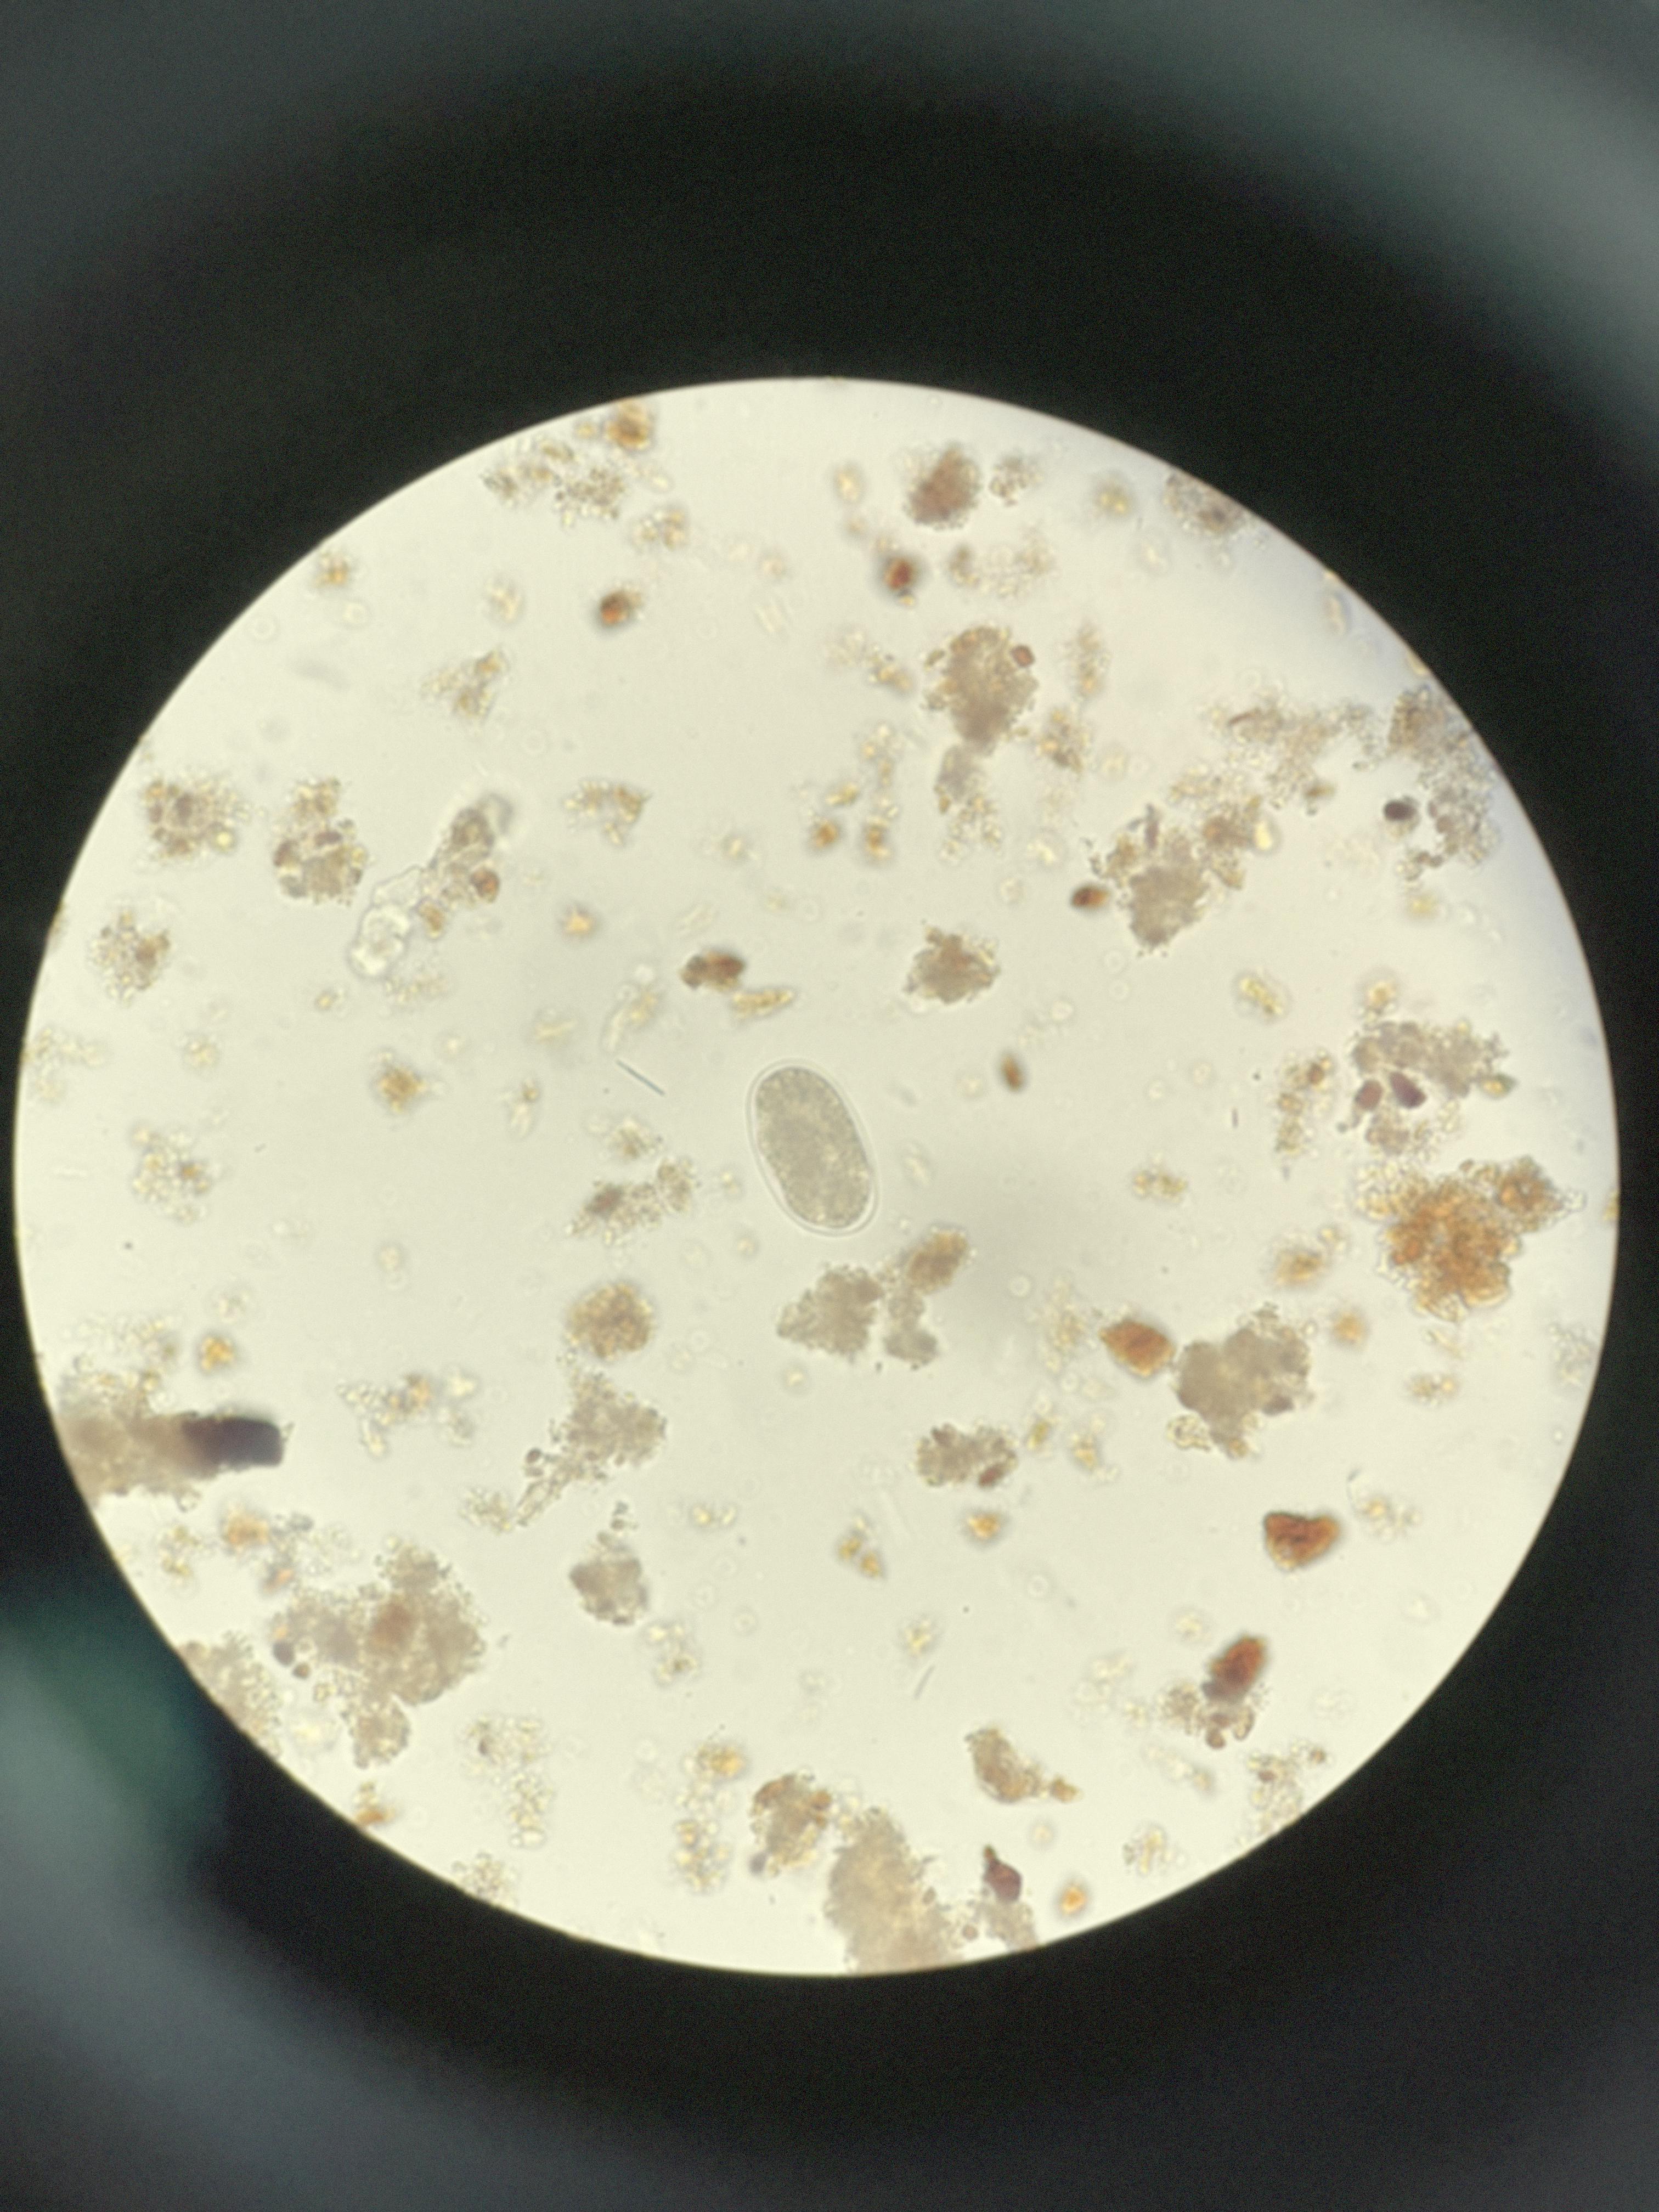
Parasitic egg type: Hookworm egg